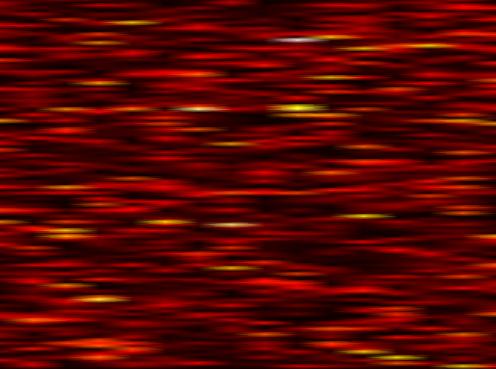
Label: FOFDM